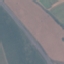
Land use / land cover: Highway